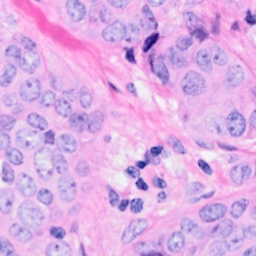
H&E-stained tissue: Breast